Question: I am trying to build a web application that enables users to refer people to the site. A user can refer up to 10 people to the site and can have up to 7 generations, meaning that each person referred to the system by a referred user will be related to the immediate referrer and the other user that referred the newly registered user's referrer, up to the seventh level.
The diagram below will help give a view of what I mean.

I'm using SQL Server 2008 for my database.
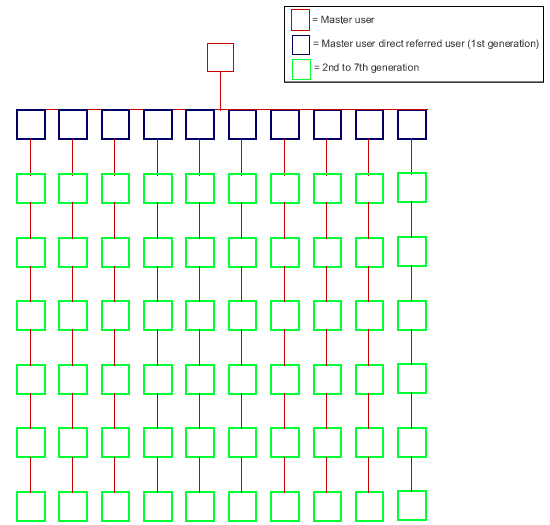
Answer: This is impossible to answer in general because the answer depends on what kind of queries you plan to run against your data.
But there are many alternatives for how to store hierarchical data in a database. You can start with <URL>.
If that's not enough, <URL>